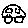
Label: car